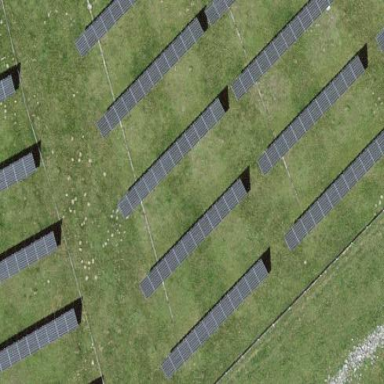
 consisting of solar photovoltaic panels."